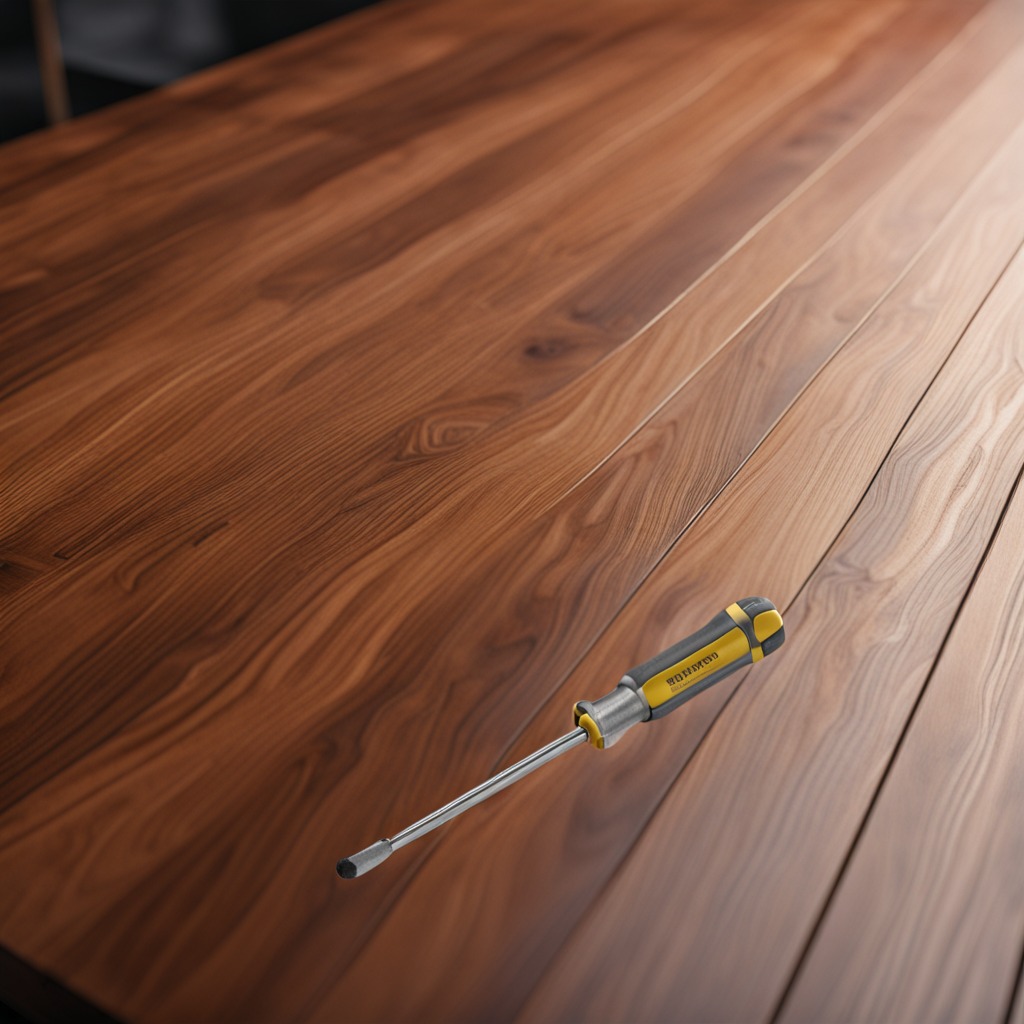
A screwdriver is lying on the wooden table in a carpentry studio.